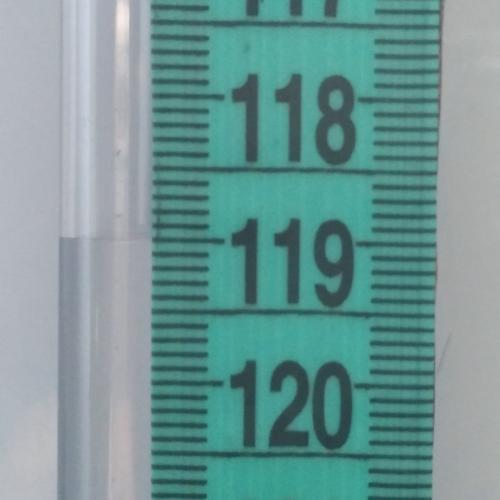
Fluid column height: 119.0 cm